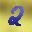
Label: 2